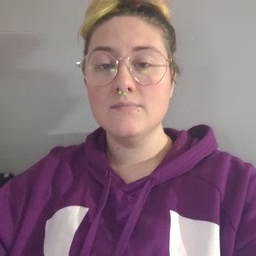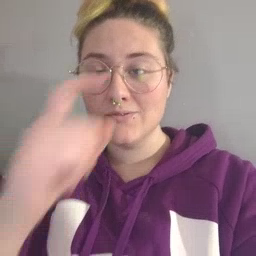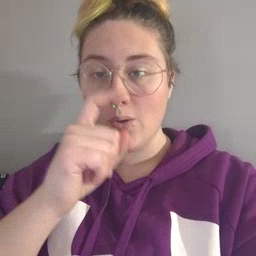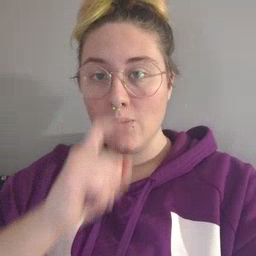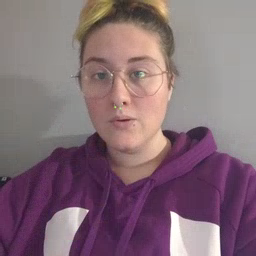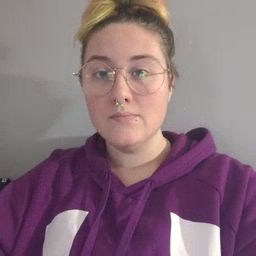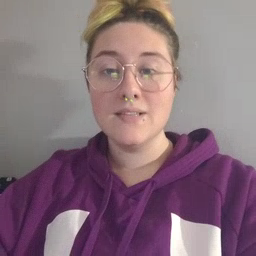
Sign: doll